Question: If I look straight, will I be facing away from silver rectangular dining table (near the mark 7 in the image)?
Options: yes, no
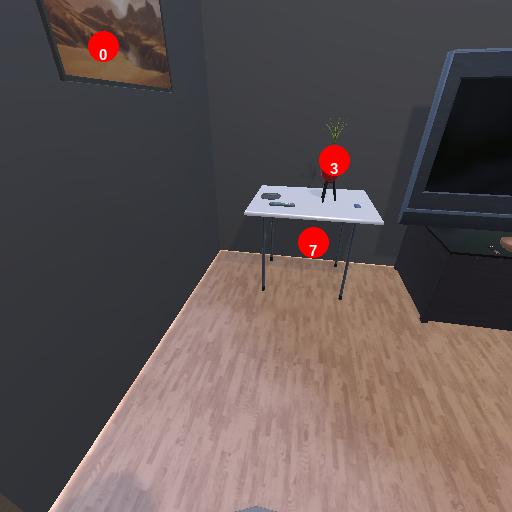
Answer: yes